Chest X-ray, PA view. Patient: 62 years old, sex F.
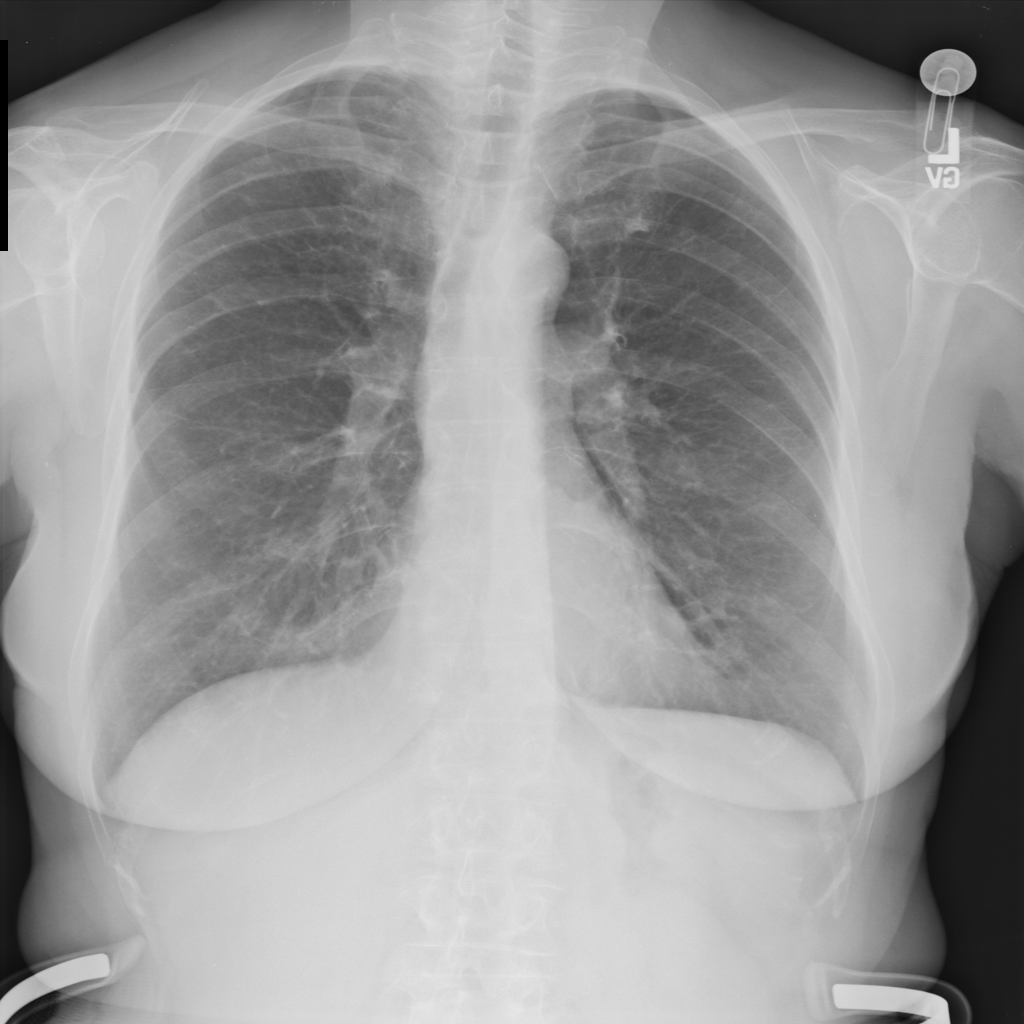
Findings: No Finding